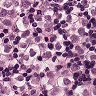
Metastatic tissue present: yes